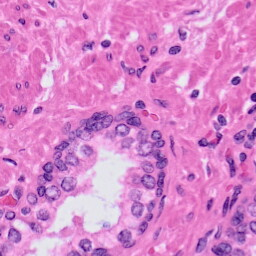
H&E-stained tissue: Prostate